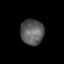
Tissue: prostate
Cell type: Epithelial cells
Senescence score: 0.3213
Nuclear area (px): 585
Mean DAPI intensity: 92.315